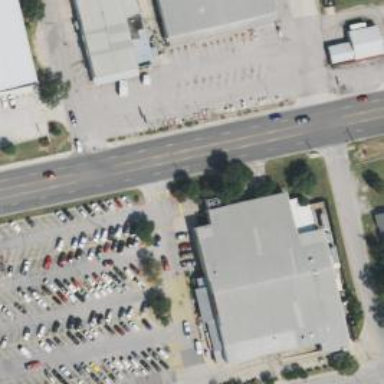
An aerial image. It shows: Supermarket building.